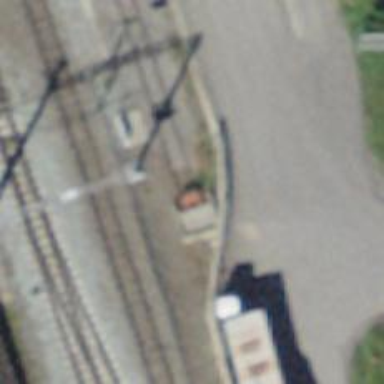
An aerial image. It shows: Narrow-gauge railway with one track passing through service yard.